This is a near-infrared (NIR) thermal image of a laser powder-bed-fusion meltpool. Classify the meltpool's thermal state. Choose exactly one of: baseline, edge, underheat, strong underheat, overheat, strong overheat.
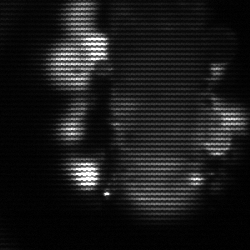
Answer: strong underheat